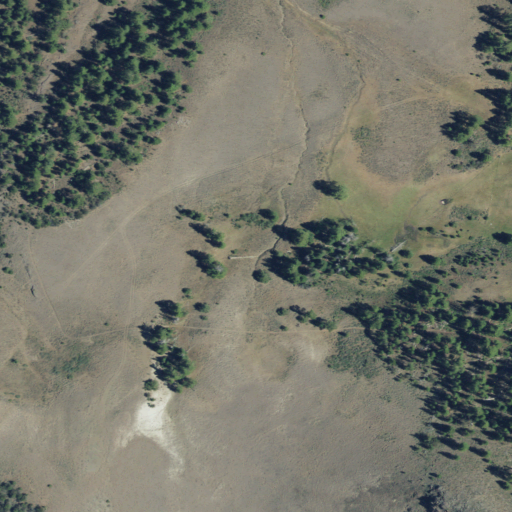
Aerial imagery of plain(s) in Oregon named Myers Meadow containing shrub, evergreen forest, grassland, and barren land